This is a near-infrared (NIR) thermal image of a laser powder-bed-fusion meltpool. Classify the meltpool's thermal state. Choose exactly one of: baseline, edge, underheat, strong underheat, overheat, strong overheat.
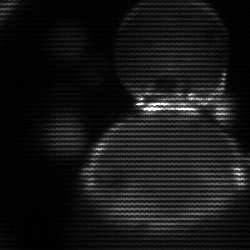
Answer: edge